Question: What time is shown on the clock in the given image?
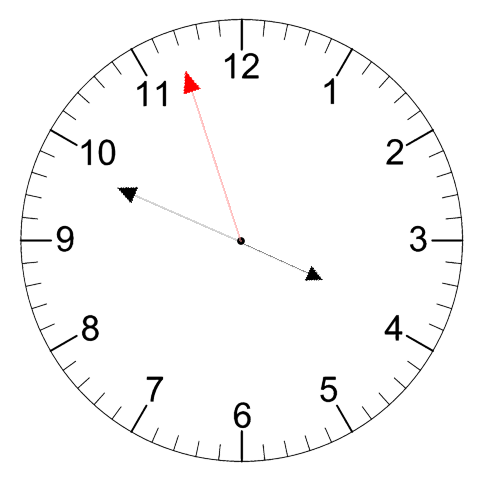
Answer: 03:48:57